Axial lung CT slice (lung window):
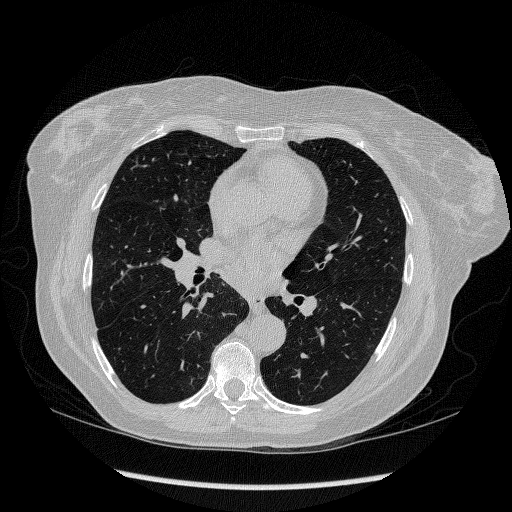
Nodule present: no